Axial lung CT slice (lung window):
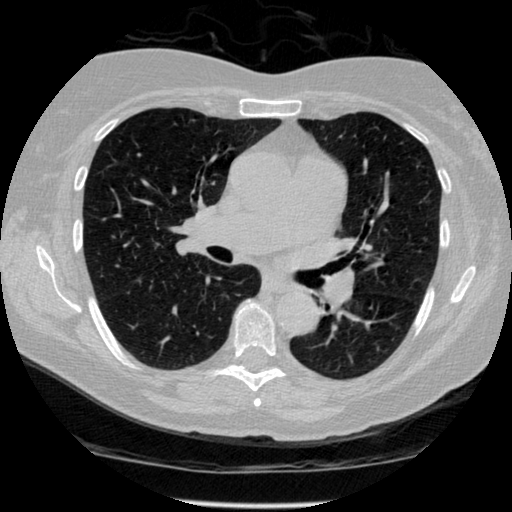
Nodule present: no